Field crop: maize
Growth stage: 2
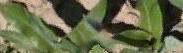
Species: maize